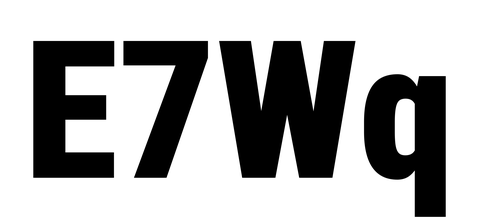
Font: Roboto_Condensed_Black